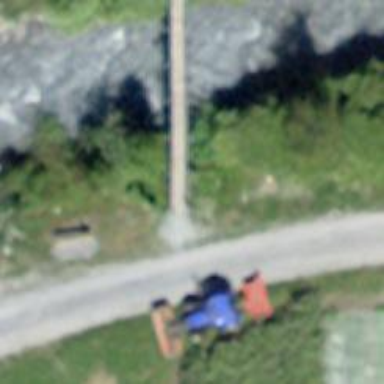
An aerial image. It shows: Footway bridge.